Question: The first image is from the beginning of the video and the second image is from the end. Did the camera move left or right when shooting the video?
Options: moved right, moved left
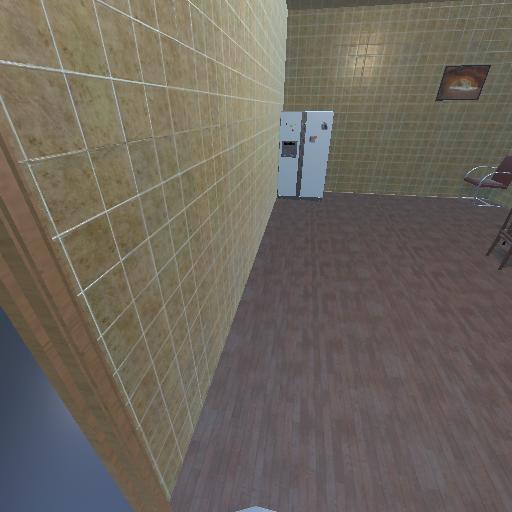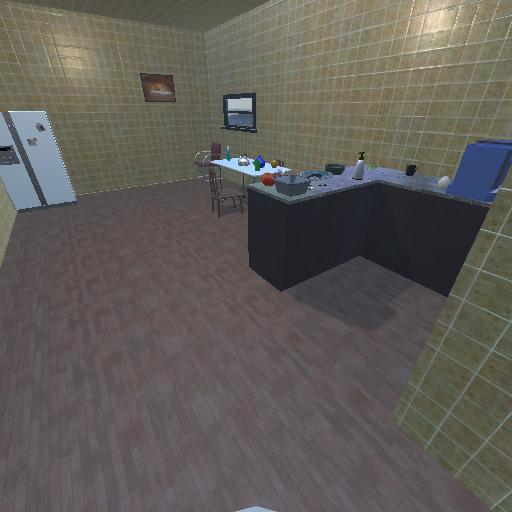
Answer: moved right